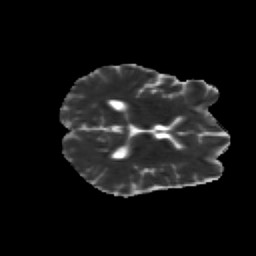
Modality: MD
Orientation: axial
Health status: healthy
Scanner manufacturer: siemens
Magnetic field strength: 3 T
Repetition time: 10 s
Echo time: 0.092 s